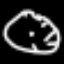
Label: clock